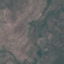
Label: HerbaceousVegetation